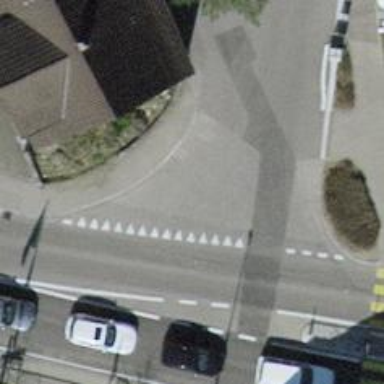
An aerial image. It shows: Road with "give way" sign.